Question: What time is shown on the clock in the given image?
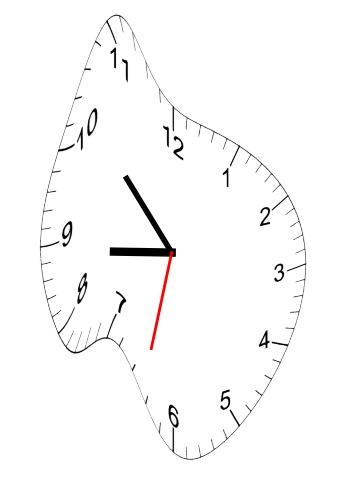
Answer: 08:52:32